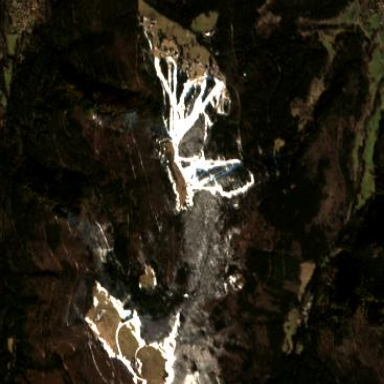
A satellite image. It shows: Area designated for winter sports.